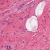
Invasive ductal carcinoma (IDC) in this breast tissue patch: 0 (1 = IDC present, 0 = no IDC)